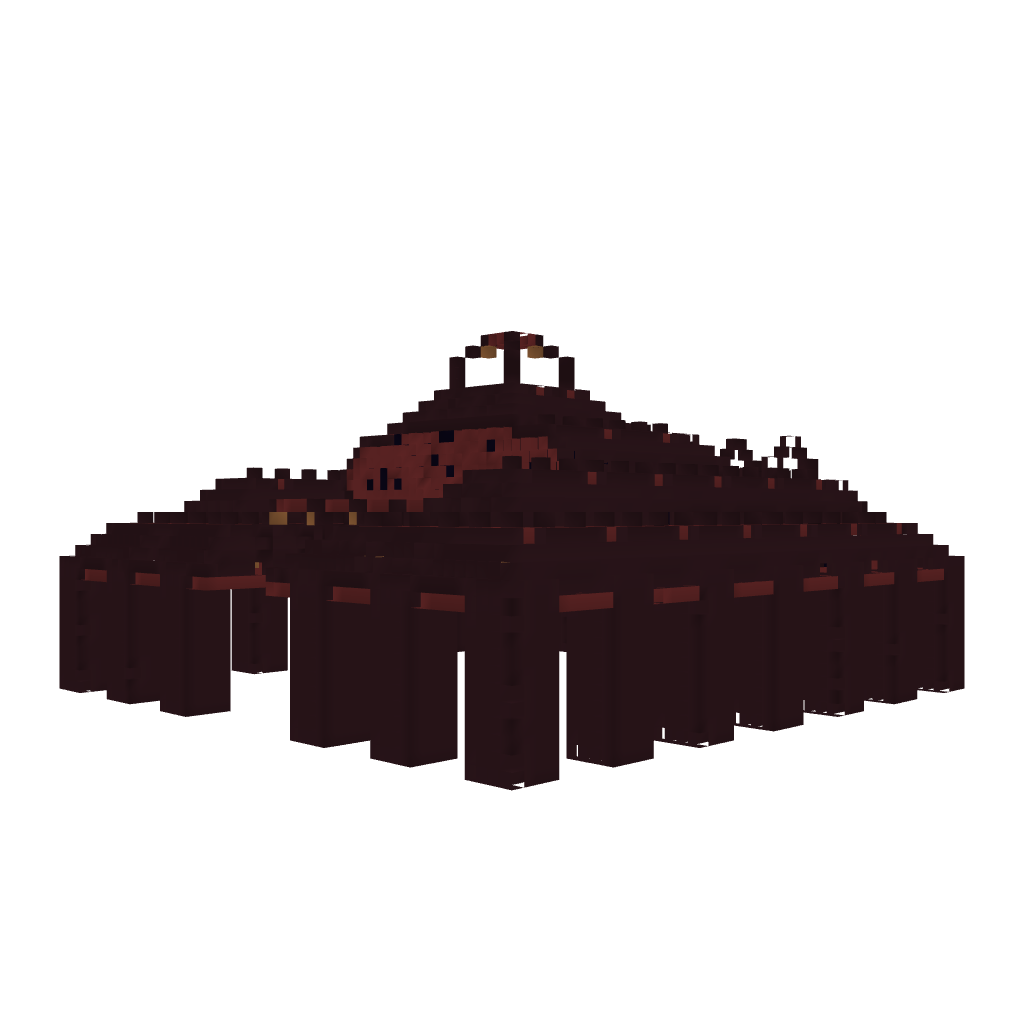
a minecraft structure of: Sea Temple: Nether